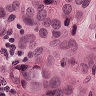
Metastatic tissue present: yes